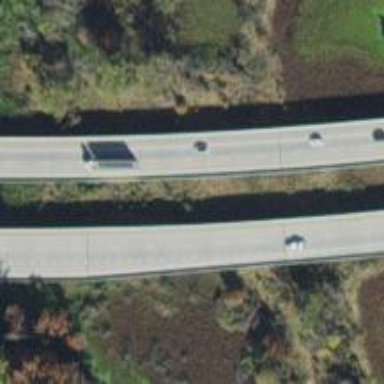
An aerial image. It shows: Beam-structured bridge on motorway.